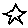
Label: star